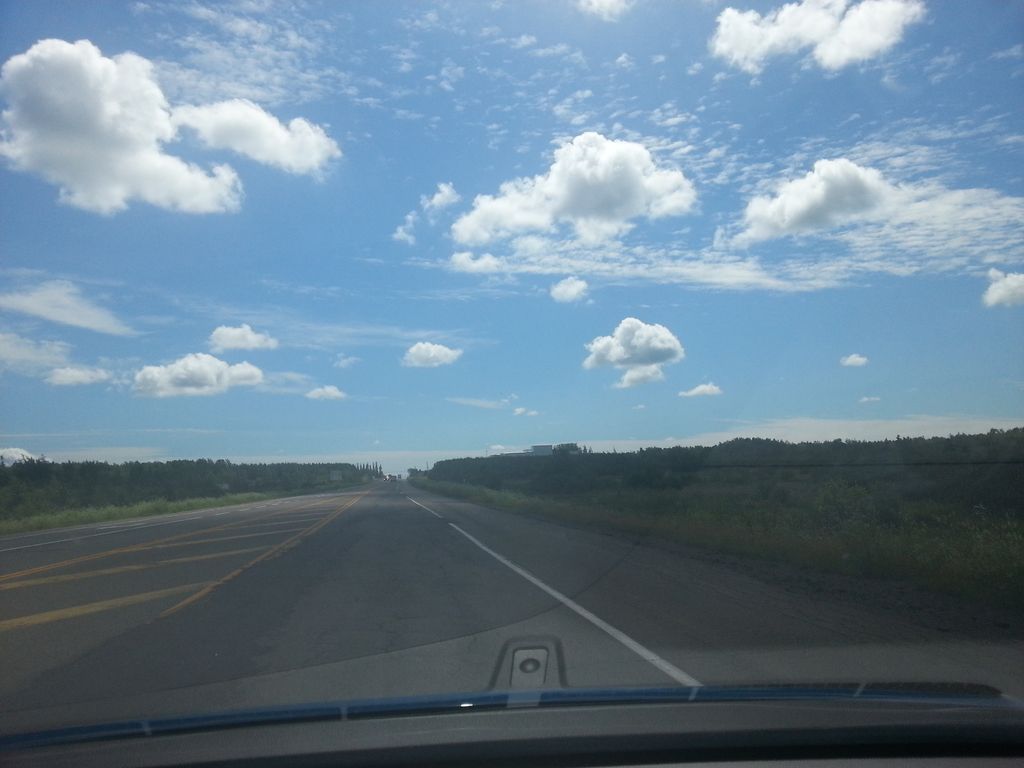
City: charlottetown